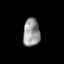
Tissue: lung
Cell type: T cells
Senescence score: 0.2008
Nuclear area (px): 453
Mean DAPI intensity: 151.731